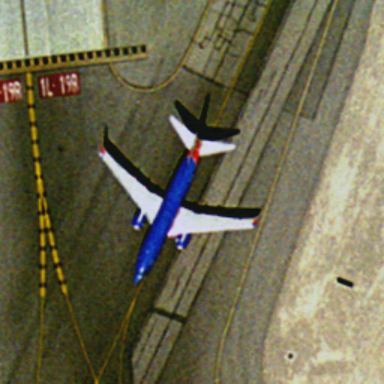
There is a piece of farmland .